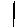
Label: house